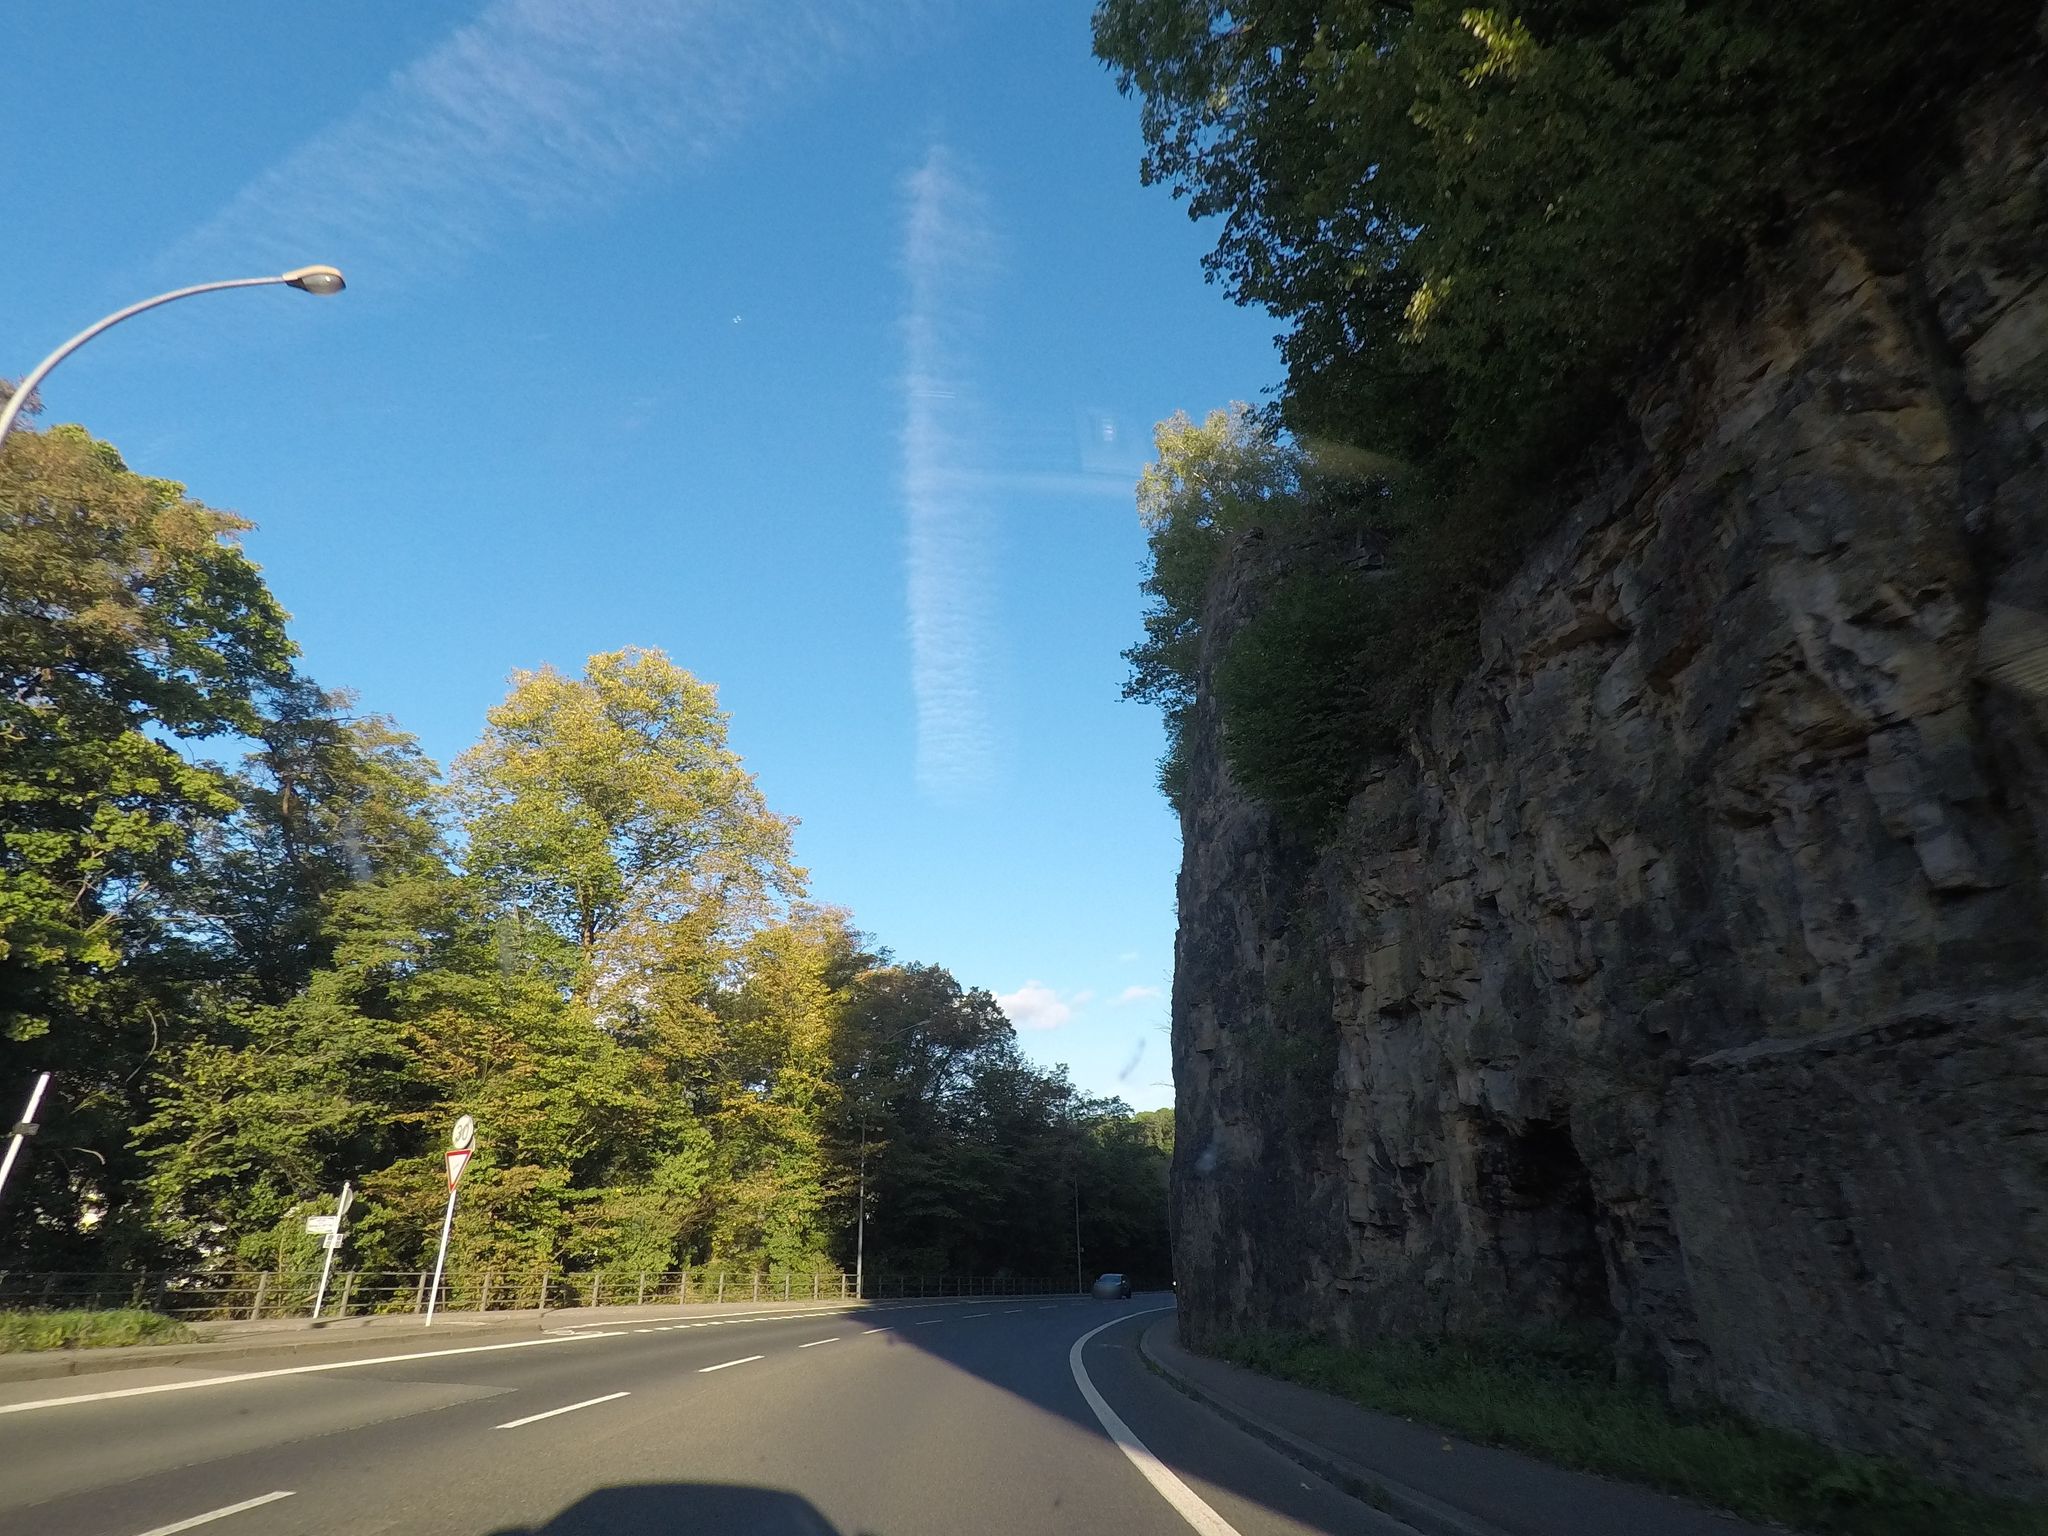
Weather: clear
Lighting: day
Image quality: good
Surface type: driving surface
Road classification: steps, path, residential
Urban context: urban centre
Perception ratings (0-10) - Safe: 2.17, Lively: 6.63, Beautiful: 9.1, Boring: 4.52, Depressing: 8.23, Wealthy: 4.44